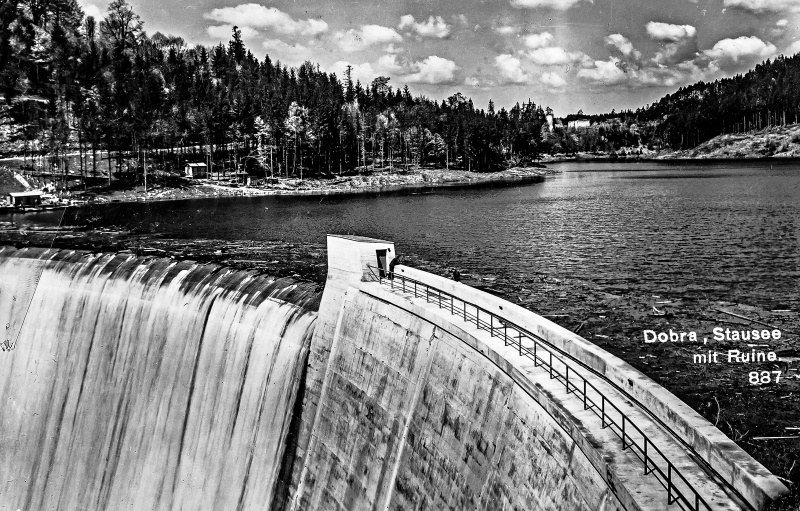
Institution: Gemeindearchiv Rastenfeld
Schlagwörter: himmel, wasser, wolken, bäume, fluss, see, ufer, schwarz, weiss, haus, weg, architektur, häuser, natur, stamm, brüstung, hütte, kirche, sonne, wald, wasserfall, sommer, mauer, hütten, damm, laut, rauschen, getöse, naturgewalt, geländer, foto, fotografie, ruine, beton, schwarz-weiss, wolkig, photo, strudel, fichten, kiefern, nadelwald, reflex, postkarte, bauwerk, schwrzweiß, kraftwerk, wassermassen, überlauf, stausee, staudamm, kühles wasser, staumauer, talsperre, hgaus, machtvoll, dobra, rückhalt, 927, 887, #kiefern